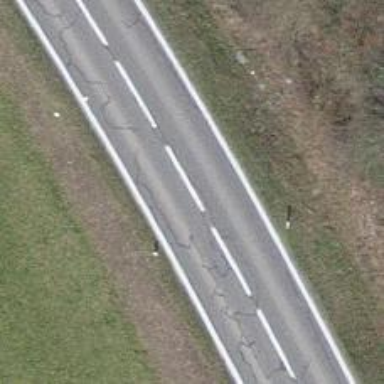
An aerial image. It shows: Secondary road with asphalt surface.